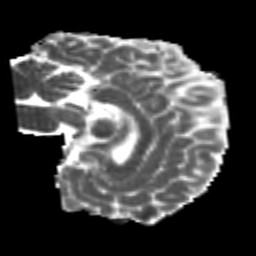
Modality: MD
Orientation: sagittal
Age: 22
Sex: male
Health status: healthy
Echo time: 0.074 s